Aerial crown-view tile of a tropical tree (Barro Colorado Island, Panama), acquired 20241014:
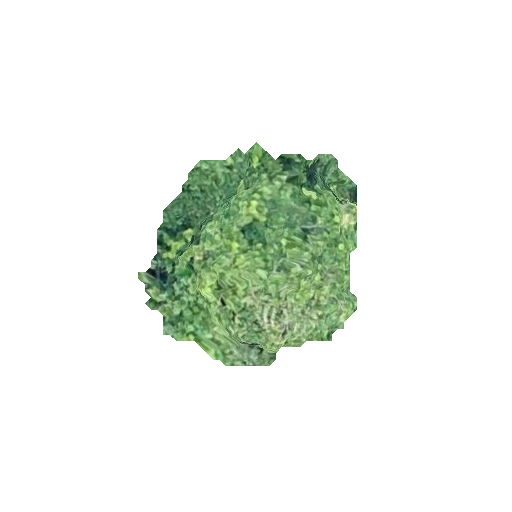
Species: Anacardium excelsum
GBIF accepted scientific name: Anacardium excelsum
Crown area: 55.601 m²